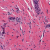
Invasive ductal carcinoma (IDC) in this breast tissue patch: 0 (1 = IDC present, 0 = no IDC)